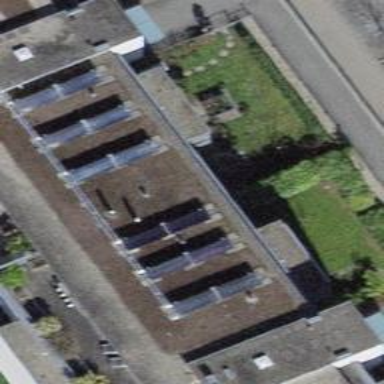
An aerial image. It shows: Building with tiled roof.